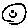
Label: smiley face